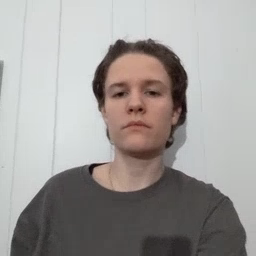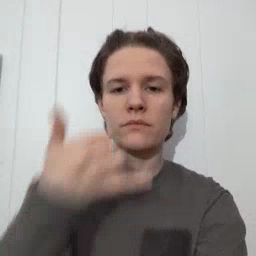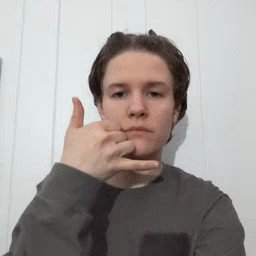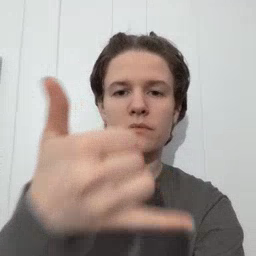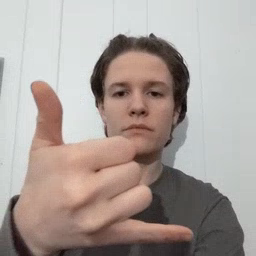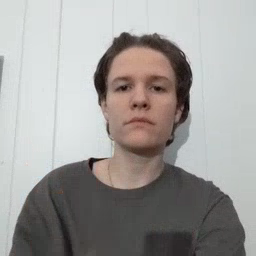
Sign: callonphone